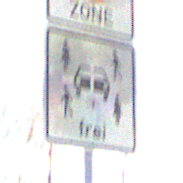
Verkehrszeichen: CarsharingfahrzeugeFrei
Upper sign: BeginnEingeschraenktesHalteverbotZone
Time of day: SunriseSunset
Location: Outdoor (Nature)
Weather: PartlyCloudy
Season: NotSpecified
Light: Natural